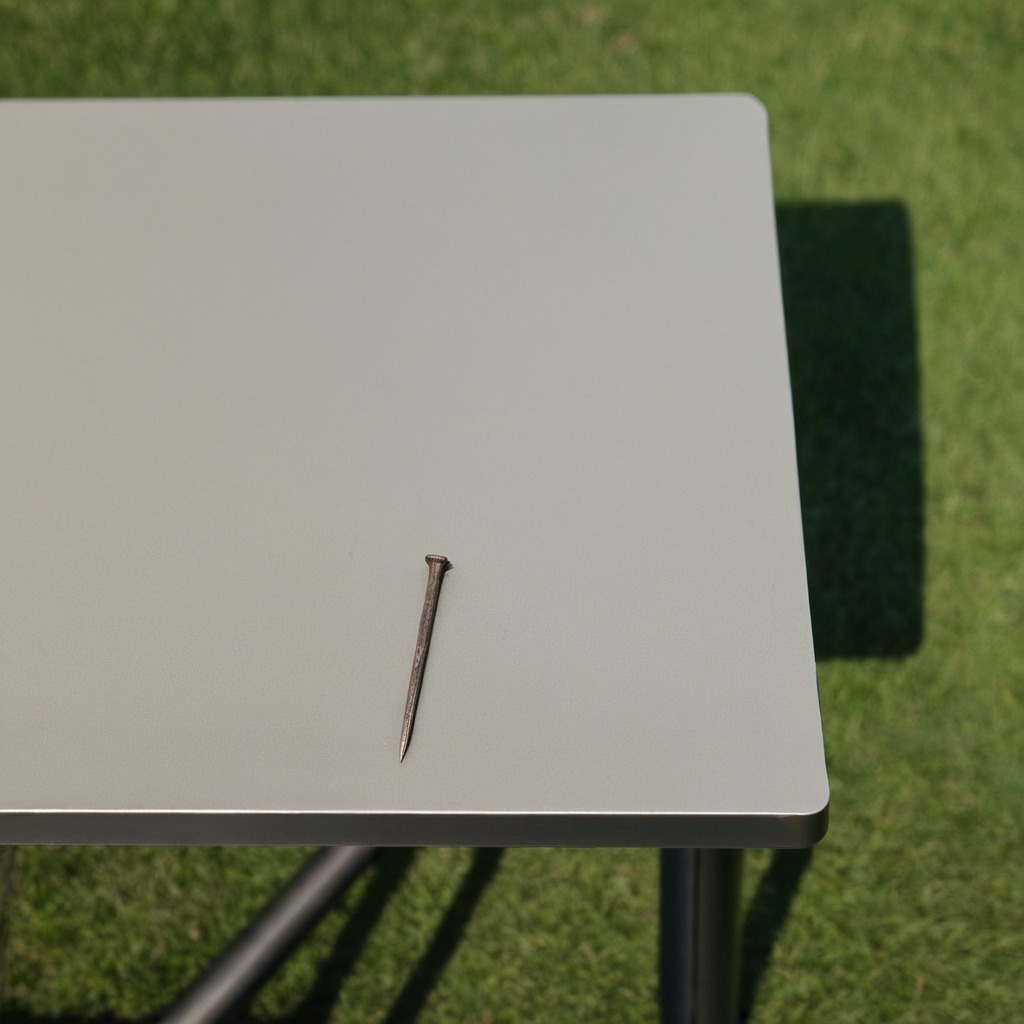
An iron nail is lying on the table in the afternoon light.